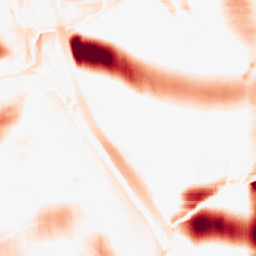
Category: morphological
Decomposition family: morphological_square
Decomposition parameters: operation: opening
size: 50
Upsampling method: sinc_blackman
Upsampling parameters: scale: 2
kernel_size: 8
Upsampling scale: 2